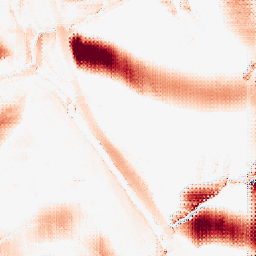
Category: morphological
Decomposition family: morphological_square
Decomposition parameters: operation: opening
size: 50
Upsampling method: regularized
Upsampling parameters: scale: 2
lambda_reg: 0.1
Upsampling scale: 2